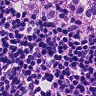
Metastatic tissue present: yes